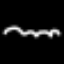
Label: squiggle